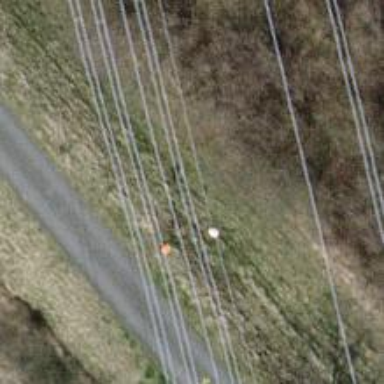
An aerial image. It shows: Pole supporting roof covering pipeline marker.